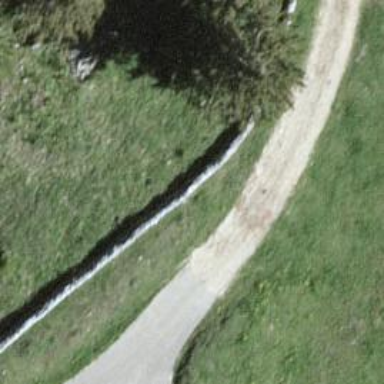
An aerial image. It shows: Wall is shown in the image.